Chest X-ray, AP view. Patient: 20 years old, sex M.
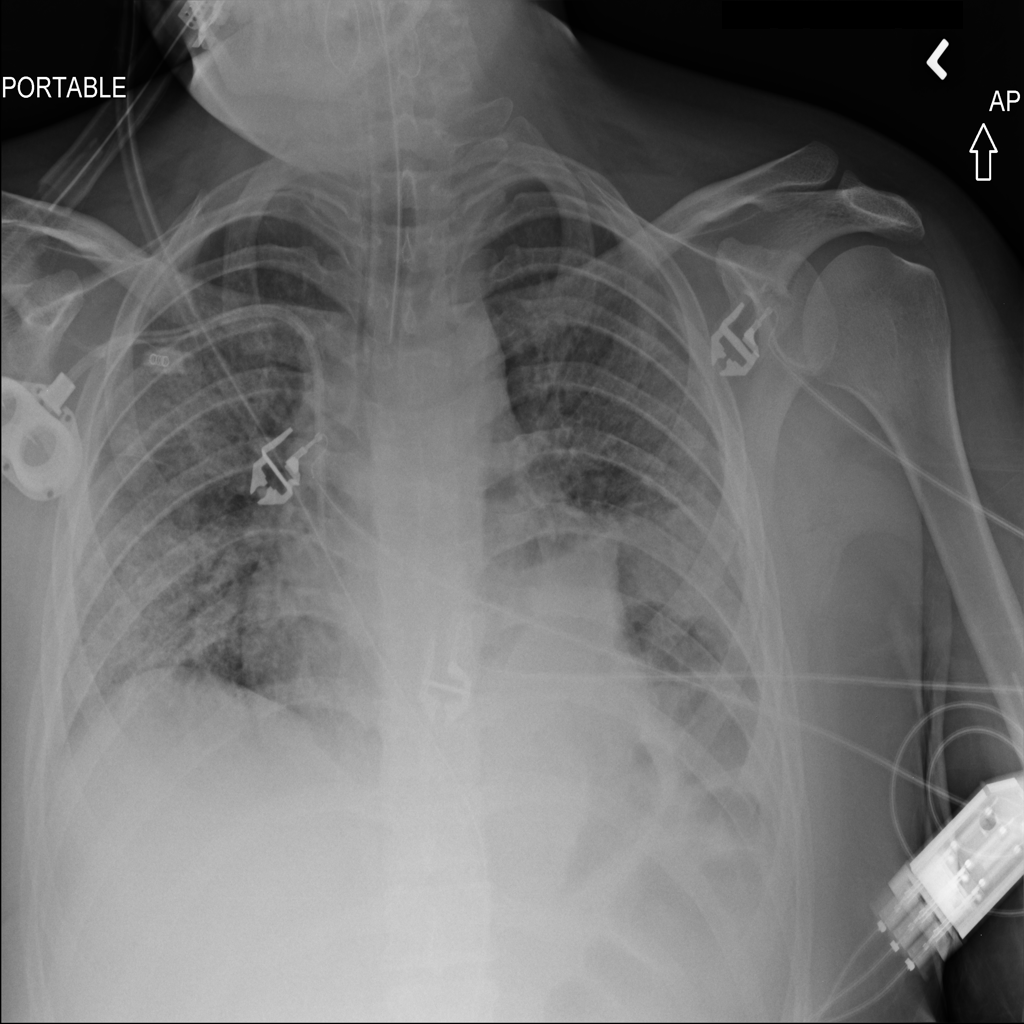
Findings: Atelectasis, Consolidation